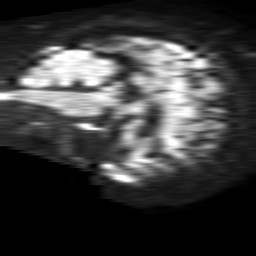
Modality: TRACE
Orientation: sagittal
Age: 53
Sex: female
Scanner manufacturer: philips
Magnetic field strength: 1.5 T
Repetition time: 4.6 s
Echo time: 0.08631 s